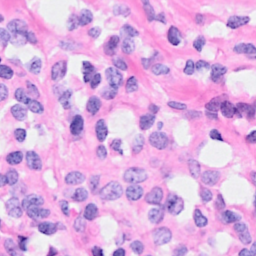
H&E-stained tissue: Breast